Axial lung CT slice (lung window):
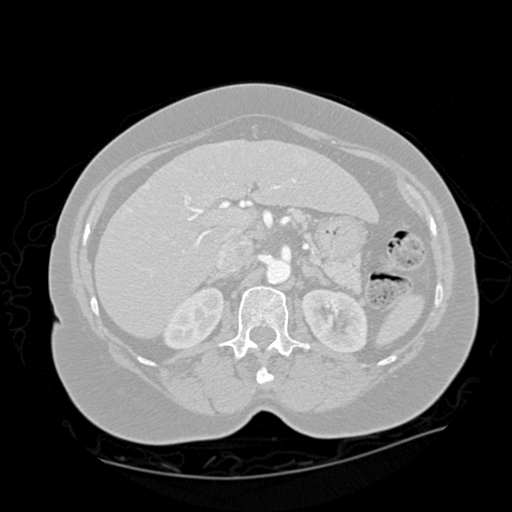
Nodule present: no